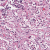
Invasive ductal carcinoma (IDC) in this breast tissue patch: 1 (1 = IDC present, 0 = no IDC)